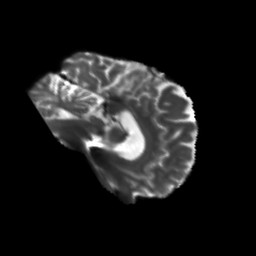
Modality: T2w
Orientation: sagittal
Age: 49
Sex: male
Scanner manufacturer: siemens
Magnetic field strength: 3 T
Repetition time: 5.47 s
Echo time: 0.0854 s